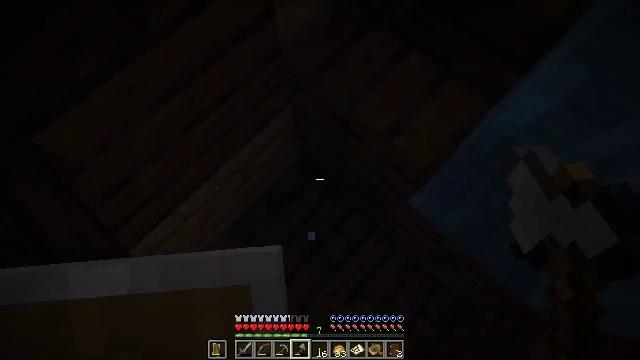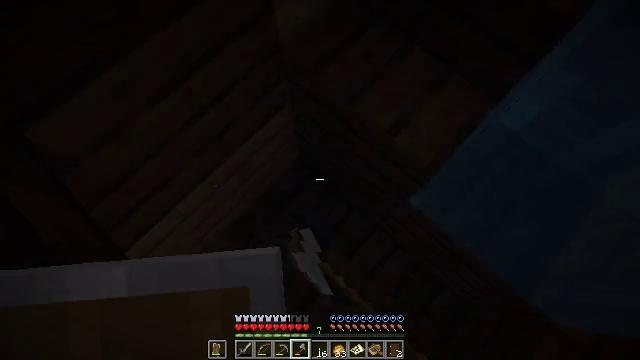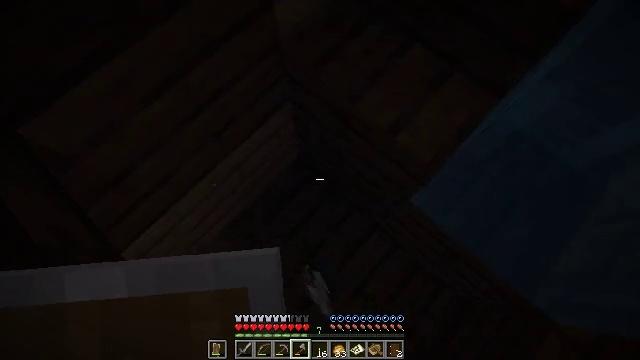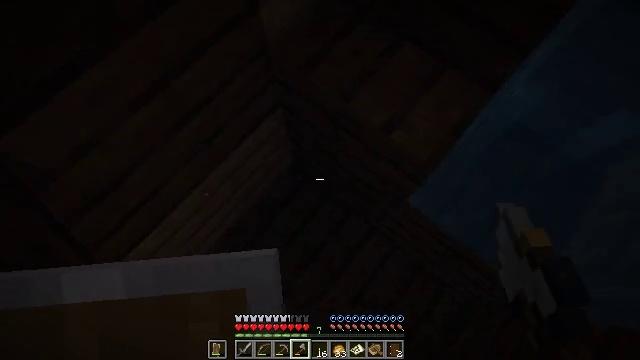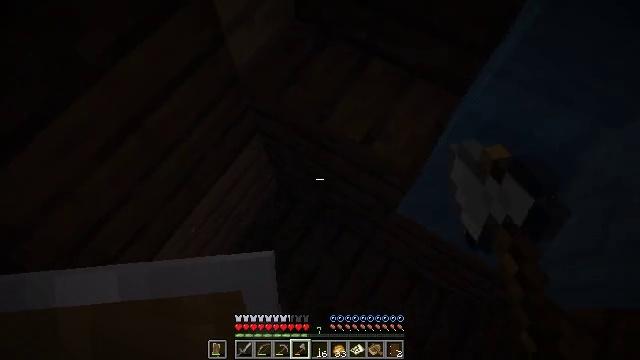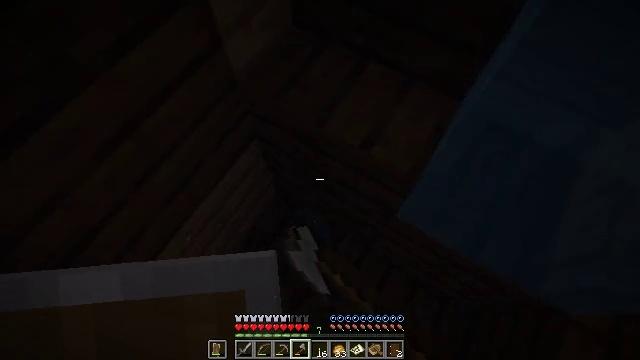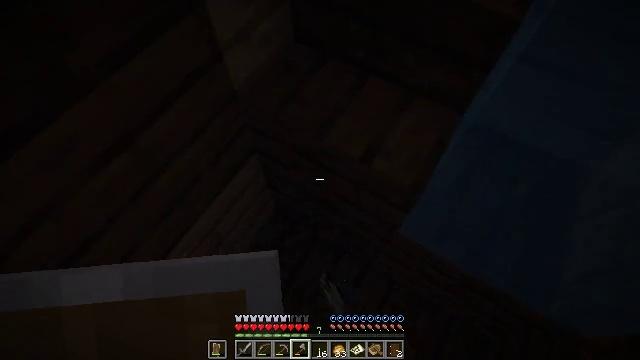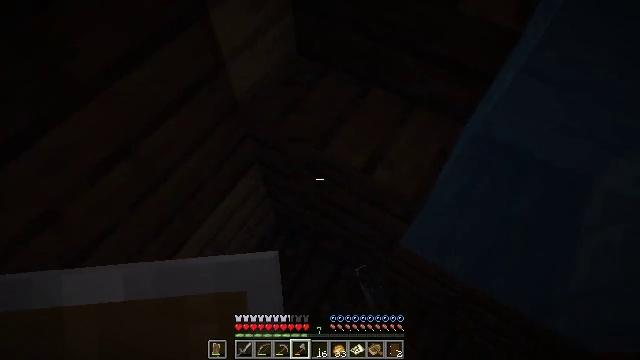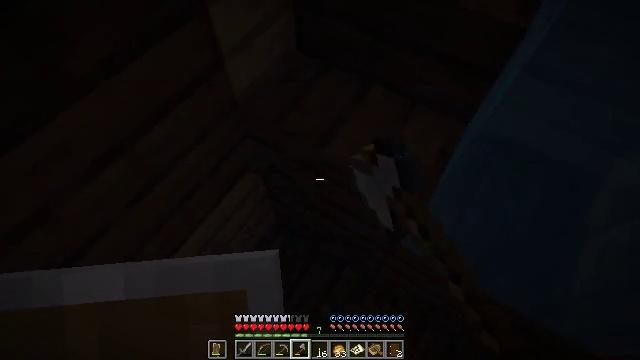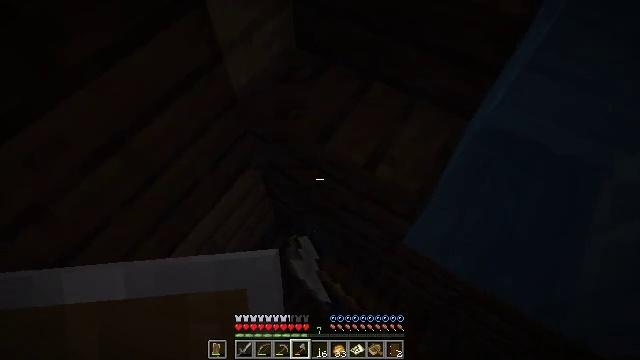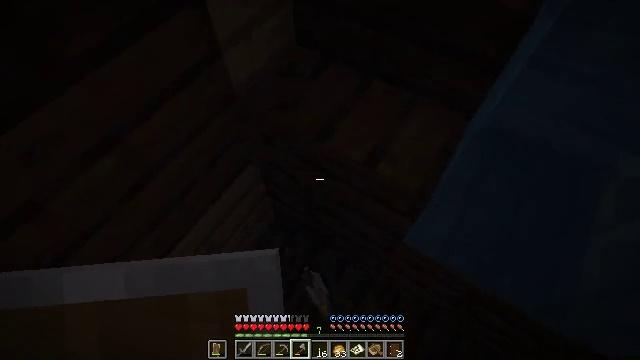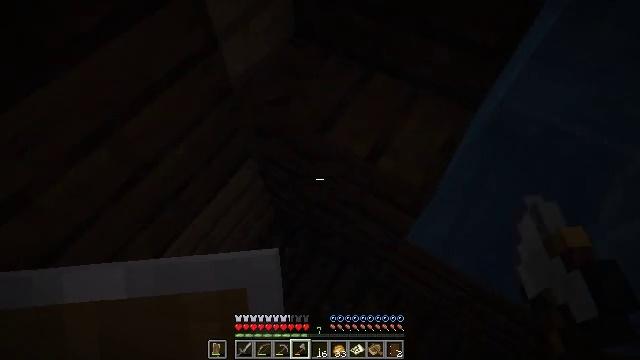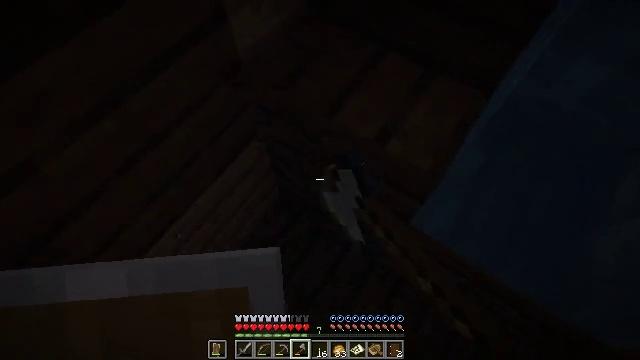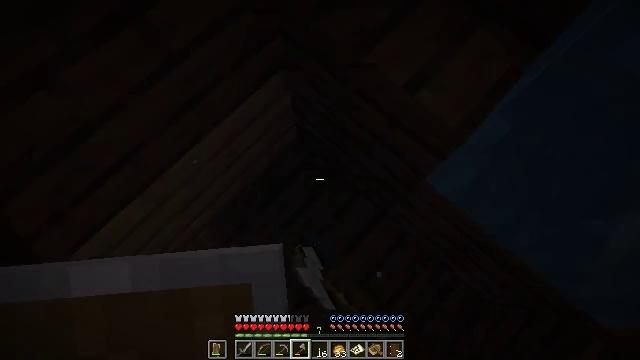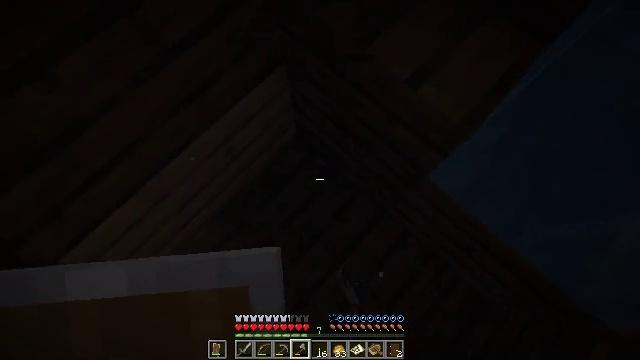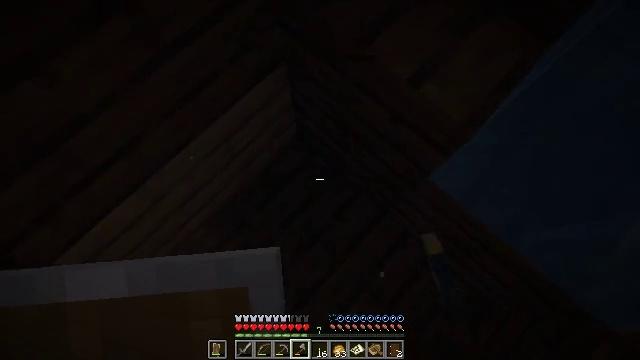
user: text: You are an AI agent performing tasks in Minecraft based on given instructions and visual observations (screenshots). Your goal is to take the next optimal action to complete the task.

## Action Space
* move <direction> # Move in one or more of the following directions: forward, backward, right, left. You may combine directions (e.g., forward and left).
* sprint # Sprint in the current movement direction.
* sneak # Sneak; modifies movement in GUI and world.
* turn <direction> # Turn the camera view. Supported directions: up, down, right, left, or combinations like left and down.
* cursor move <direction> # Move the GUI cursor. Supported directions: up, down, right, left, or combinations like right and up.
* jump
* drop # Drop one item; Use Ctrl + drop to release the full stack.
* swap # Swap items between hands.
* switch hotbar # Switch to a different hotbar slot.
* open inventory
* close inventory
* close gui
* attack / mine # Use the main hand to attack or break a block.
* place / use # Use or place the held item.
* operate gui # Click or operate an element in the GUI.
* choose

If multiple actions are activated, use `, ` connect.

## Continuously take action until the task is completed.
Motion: motion action
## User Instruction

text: Collect the dark oak stairs by mining.
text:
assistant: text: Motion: attack / mine
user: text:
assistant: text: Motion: attack / mine
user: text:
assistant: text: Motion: turn right and up, attack / mine
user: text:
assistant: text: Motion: turn right and up, attack / mine
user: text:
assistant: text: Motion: turn up, attack / mine
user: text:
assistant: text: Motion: turn up, attack / mine
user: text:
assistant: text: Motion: turn up, attack / mine
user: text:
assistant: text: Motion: attack / mine
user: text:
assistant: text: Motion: attack / mine
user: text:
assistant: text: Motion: attack / mine
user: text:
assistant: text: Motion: attack / mine
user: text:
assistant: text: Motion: turn left and down, attack / mine
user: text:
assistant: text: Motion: turn left and down, attack / mine
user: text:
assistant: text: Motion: attack / mine
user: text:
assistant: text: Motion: attack / mine
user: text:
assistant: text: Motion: turn left, attack / mine
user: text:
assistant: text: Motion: attack / mine
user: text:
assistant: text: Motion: attack / mine
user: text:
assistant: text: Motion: attack / mine
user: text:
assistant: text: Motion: attack / mine
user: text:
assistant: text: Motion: attack / mine
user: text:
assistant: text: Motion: attack / mine
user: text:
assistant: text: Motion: attack / mine
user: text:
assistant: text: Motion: attack / mine
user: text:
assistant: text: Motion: move right, turn right and up, attack / mine
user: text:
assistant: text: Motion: move right, turn right and up, attack / mine
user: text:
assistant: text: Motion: move forward and move right, turn right and up
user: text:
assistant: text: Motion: move forward and move right, jump
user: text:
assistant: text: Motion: move forward and move right, jump
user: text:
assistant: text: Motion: move forward and move right, turn left, jump